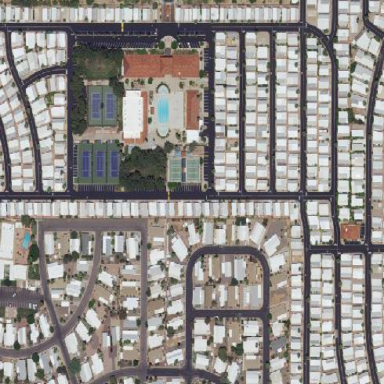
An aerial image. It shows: Residential area with caravan site for tourists.